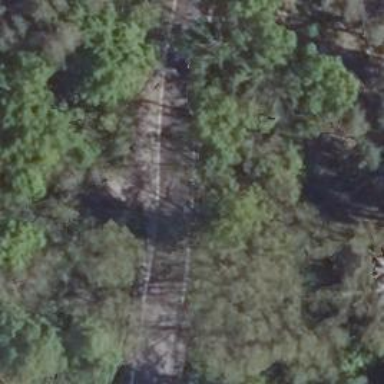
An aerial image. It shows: Track road with grade4 tracktype.